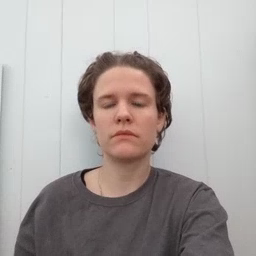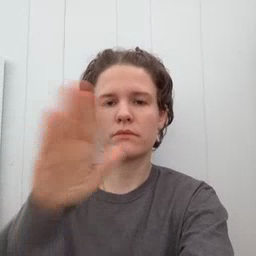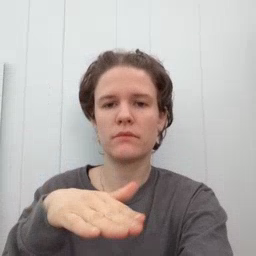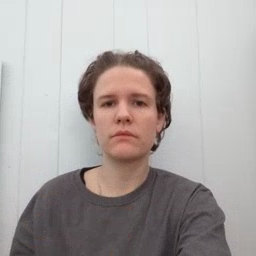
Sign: on